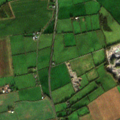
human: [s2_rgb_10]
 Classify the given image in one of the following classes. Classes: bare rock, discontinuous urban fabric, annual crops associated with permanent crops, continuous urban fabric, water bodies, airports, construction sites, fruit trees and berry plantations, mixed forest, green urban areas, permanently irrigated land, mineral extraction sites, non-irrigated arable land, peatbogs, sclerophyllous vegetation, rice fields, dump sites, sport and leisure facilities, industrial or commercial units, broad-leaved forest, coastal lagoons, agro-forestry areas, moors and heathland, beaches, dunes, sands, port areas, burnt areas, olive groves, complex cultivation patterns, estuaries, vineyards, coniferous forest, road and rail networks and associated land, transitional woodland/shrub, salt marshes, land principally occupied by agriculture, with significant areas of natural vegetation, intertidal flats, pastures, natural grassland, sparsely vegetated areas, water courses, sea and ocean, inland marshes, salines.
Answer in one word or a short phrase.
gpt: non-irrigated arable land, pastures